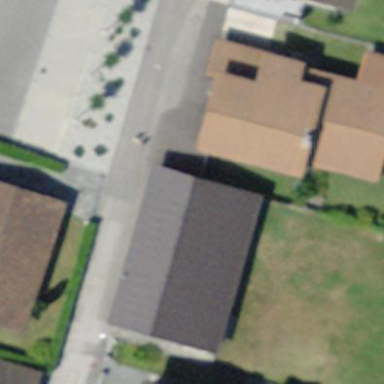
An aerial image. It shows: Industrial building.